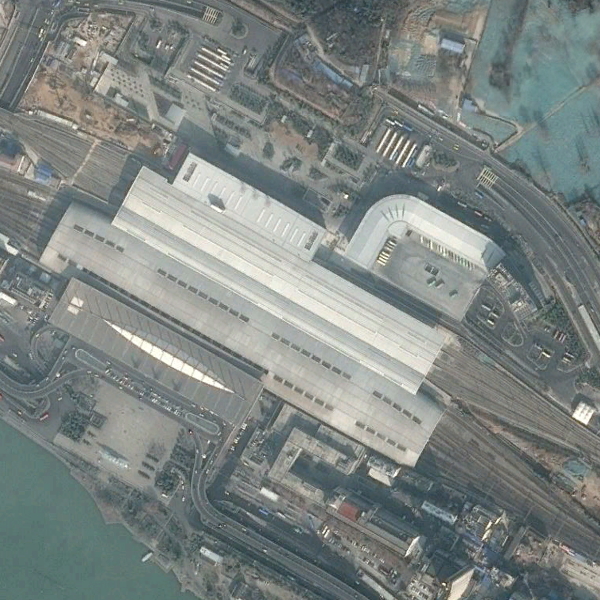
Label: RailwayStation